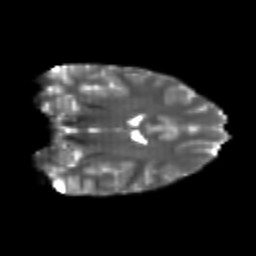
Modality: T2w
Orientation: coronal
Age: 24
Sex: female
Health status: healthy
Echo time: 0.074 s